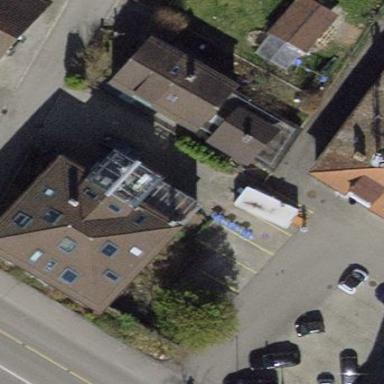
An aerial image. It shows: Building with tile roof.